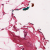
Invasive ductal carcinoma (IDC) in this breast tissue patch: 0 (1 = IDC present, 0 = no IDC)